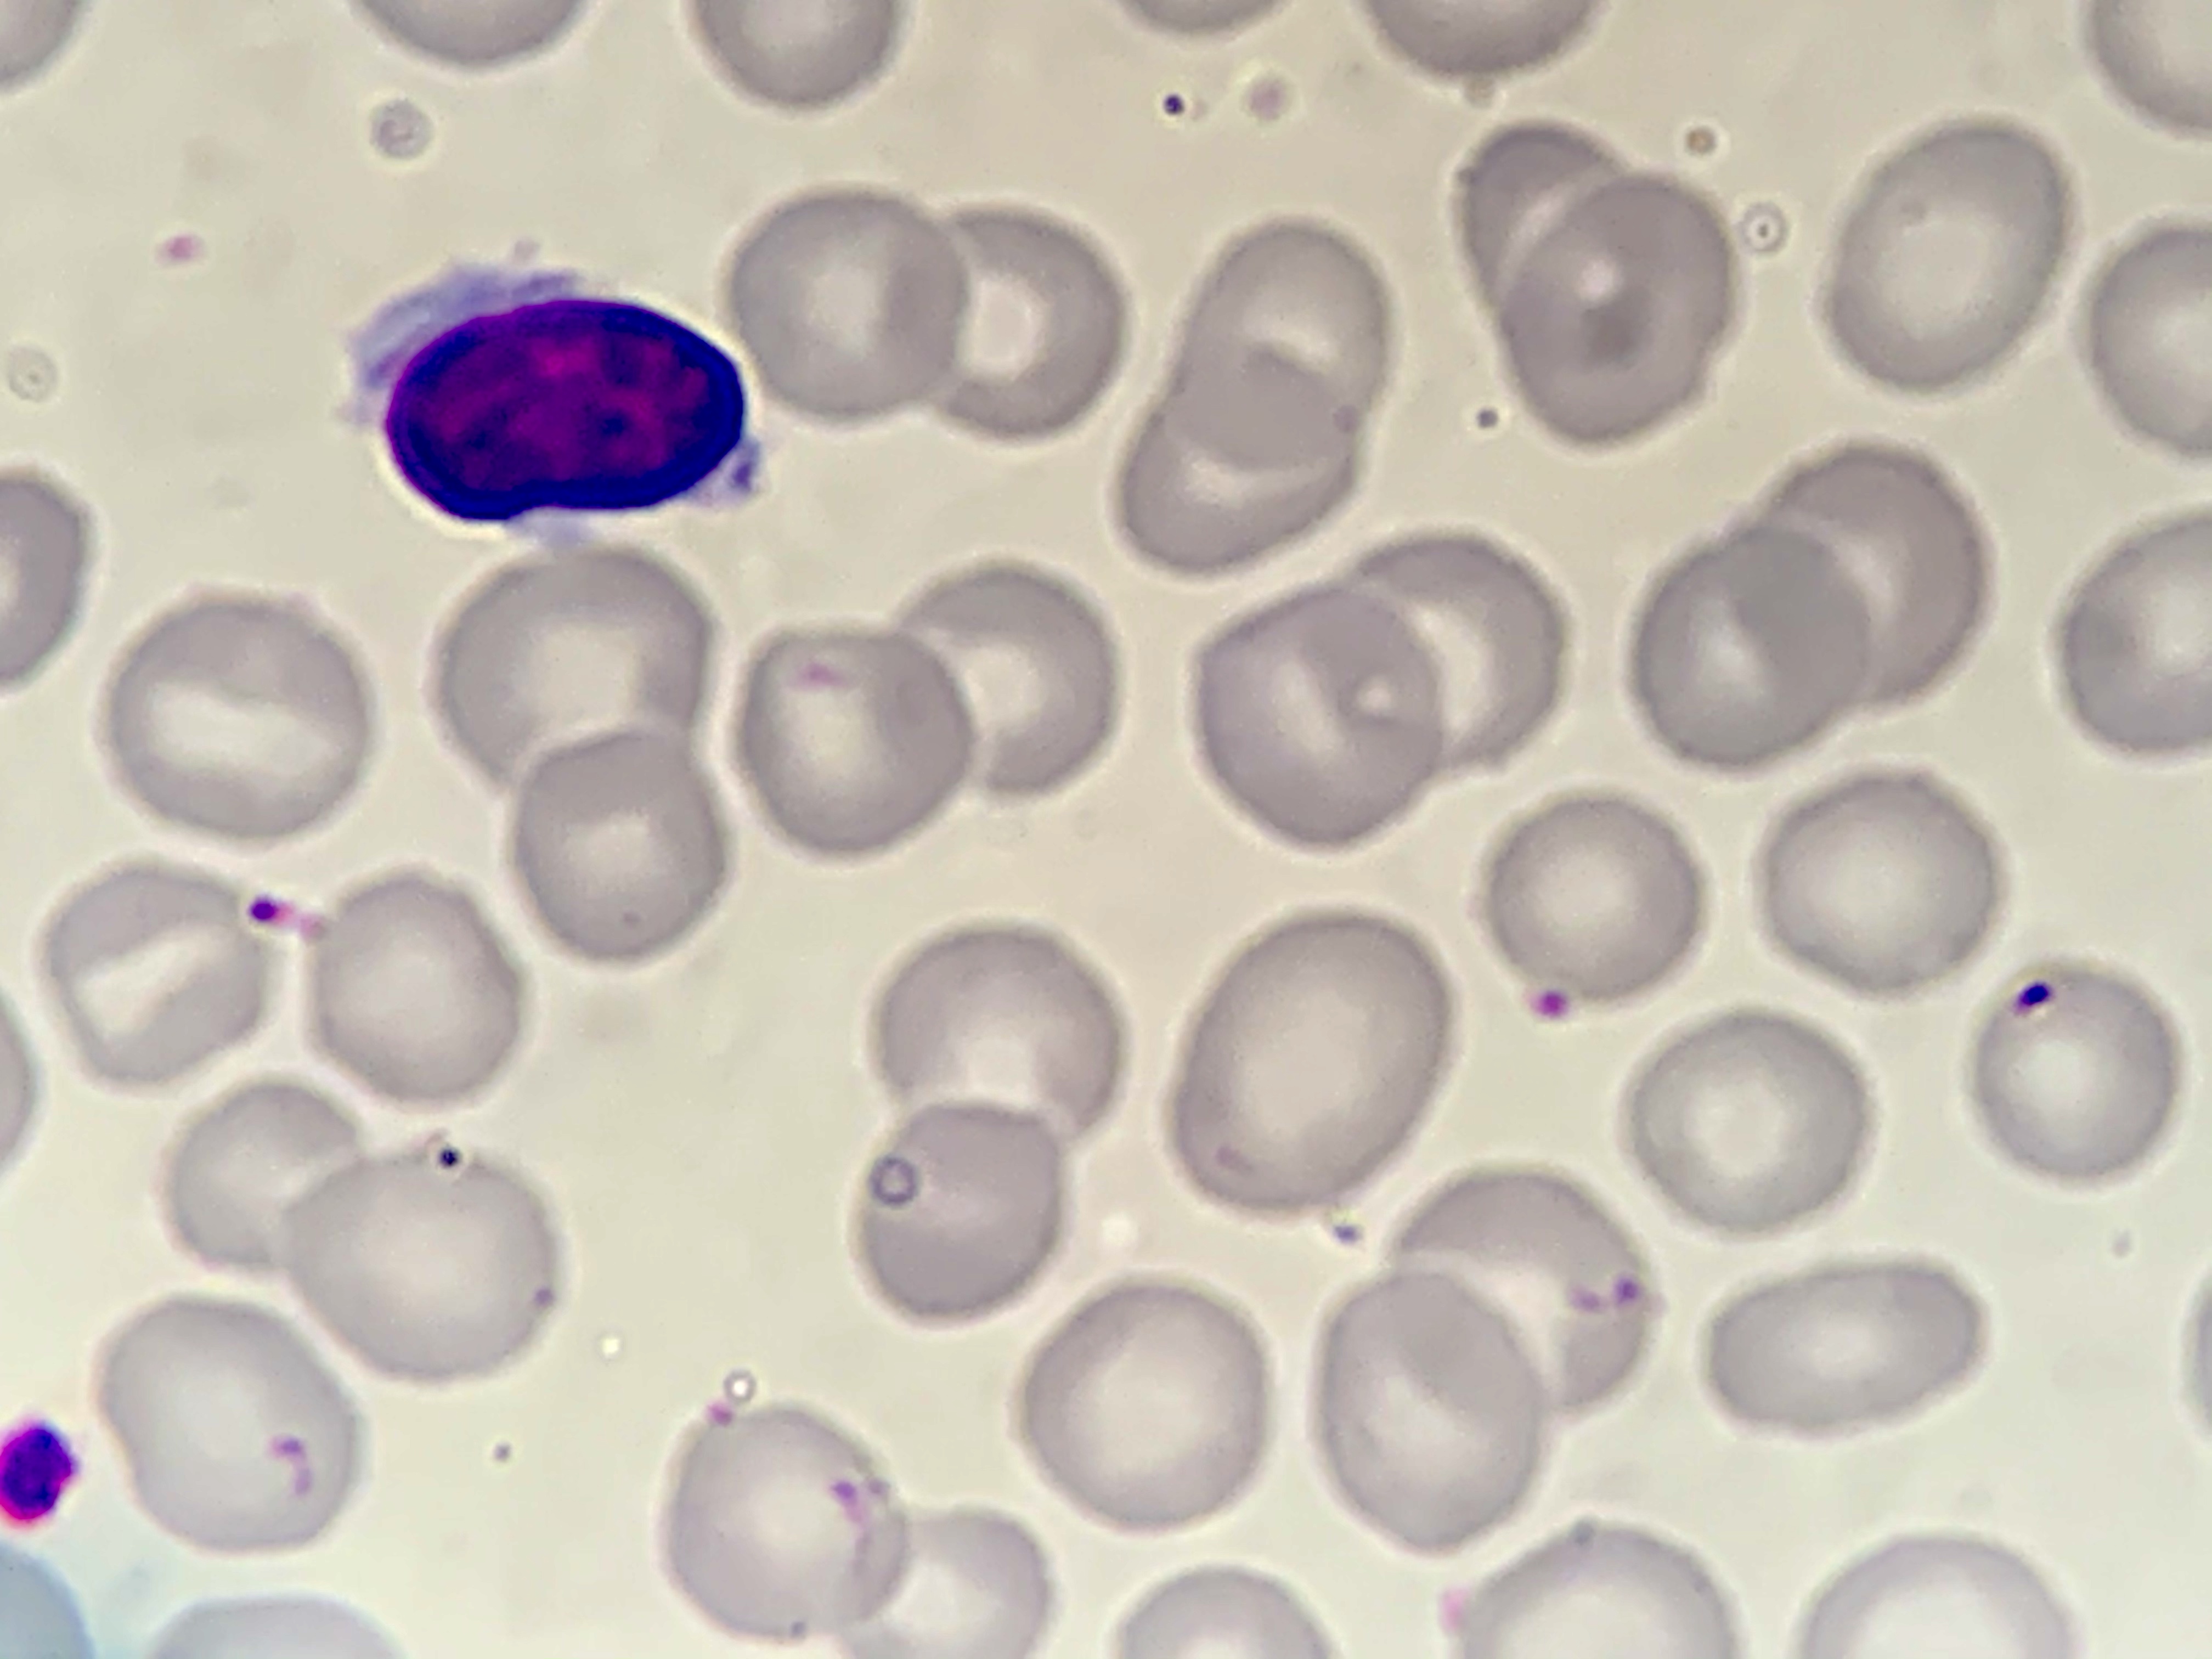
Cell type: LYMPHOCYTES